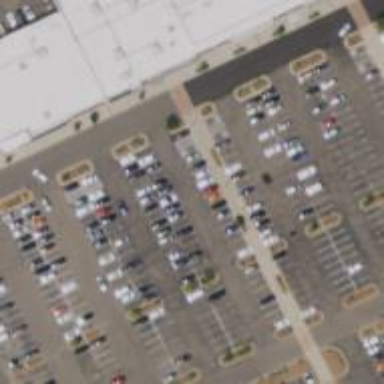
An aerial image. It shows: Parking space.